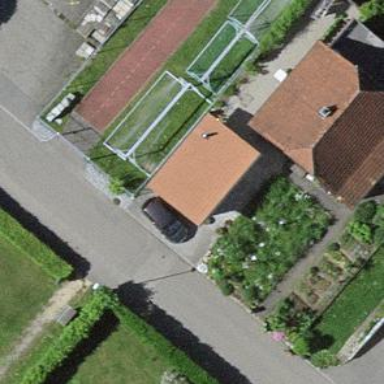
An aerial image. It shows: Garage.